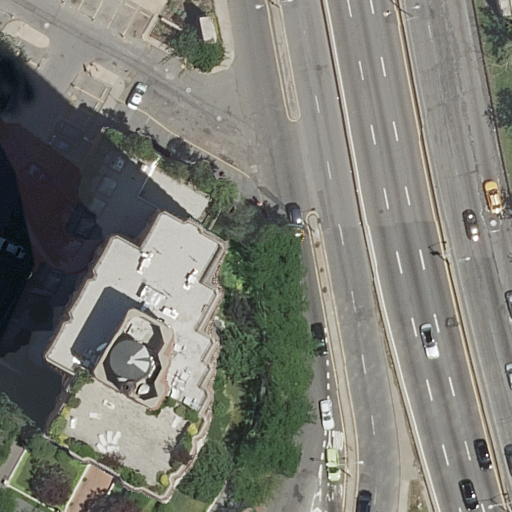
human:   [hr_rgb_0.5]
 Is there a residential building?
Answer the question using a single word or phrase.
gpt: yes

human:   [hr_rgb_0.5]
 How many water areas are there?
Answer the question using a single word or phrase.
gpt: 0

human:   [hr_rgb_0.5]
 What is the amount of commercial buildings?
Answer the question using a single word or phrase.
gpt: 0

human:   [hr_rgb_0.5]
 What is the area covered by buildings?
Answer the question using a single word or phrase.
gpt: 9m2

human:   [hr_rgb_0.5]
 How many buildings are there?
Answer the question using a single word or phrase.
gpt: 1

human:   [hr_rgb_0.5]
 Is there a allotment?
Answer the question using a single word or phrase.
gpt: no

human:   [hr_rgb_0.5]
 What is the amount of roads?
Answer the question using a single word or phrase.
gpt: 10

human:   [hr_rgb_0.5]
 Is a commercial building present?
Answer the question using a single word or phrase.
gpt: no

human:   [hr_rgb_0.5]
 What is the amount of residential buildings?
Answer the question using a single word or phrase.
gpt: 1

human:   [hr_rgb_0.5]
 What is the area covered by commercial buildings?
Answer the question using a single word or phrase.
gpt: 0m2

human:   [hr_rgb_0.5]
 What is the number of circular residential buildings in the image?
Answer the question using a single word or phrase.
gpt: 0

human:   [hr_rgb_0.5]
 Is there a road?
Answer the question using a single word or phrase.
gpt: yes

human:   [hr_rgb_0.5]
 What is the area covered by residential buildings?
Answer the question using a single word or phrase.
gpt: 9m2

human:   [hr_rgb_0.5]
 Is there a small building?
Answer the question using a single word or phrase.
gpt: yes

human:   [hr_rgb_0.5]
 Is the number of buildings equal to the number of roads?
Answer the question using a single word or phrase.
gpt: no

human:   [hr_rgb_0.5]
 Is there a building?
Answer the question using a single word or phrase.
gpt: yes

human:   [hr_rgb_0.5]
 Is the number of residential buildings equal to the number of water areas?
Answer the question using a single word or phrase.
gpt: no

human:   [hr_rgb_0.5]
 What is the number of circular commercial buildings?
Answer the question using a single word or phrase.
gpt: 0

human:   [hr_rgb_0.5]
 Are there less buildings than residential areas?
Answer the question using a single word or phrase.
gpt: no

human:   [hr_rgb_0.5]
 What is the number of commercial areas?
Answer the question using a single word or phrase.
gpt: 0

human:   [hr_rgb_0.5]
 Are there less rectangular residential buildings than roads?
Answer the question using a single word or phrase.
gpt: yes

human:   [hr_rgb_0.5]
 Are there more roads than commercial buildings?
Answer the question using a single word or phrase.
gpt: yes

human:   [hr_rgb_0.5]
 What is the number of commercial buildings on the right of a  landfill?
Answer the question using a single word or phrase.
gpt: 0

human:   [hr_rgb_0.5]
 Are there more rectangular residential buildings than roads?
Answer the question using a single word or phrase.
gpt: no

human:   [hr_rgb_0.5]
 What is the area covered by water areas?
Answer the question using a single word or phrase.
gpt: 0m2

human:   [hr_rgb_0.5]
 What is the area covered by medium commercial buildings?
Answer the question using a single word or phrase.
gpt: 0m2

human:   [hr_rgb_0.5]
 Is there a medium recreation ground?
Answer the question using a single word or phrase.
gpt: no

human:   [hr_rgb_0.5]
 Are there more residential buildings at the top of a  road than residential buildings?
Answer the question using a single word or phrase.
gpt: no

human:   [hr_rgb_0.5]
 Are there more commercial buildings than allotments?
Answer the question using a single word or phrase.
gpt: no

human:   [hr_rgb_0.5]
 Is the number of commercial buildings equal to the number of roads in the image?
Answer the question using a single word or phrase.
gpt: no

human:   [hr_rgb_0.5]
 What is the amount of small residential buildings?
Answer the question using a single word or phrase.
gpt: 1

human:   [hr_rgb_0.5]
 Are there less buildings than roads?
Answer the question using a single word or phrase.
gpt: yes

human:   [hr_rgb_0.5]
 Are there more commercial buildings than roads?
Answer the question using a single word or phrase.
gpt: no

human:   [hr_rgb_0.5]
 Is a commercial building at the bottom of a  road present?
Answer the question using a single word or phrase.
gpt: no

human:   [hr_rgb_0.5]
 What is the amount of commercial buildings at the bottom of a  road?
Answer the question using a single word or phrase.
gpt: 0

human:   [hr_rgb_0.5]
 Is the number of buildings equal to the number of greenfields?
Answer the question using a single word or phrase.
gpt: no

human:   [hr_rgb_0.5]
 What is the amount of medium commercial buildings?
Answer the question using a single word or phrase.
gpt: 0

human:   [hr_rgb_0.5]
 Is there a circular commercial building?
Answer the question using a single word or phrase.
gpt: no

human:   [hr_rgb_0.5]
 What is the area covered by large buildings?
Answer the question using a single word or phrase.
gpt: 0m2

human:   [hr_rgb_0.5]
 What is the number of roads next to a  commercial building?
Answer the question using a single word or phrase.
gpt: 0

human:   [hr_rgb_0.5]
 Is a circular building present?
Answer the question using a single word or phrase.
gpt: no

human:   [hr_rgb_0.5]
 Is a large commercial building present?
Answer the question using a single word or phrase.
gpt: no

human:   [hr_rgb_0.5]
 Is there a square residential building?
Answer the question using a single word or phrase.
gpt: no

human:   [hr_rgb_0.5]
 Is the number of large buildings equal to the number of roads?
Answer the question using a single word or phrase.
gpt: no

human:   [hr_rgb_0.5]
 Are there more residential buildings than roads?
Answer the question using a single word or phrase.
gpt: no

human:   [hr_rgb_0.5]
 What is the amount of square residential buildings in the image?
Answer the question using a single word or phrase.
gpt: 0

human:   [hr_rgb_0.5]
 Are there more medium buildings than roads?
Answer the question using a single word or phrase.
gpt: no

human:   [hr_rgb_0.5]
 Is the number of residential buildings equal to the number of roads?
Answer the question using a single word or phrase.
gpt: no

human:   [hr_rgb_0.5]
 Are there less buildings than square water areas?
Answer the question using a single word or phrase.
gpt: no

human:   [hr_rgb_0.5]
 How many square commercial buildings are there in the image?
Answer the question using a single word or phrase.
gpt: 0

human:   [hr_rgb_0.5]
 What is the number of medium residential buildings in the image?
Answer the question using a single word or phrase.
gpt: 0

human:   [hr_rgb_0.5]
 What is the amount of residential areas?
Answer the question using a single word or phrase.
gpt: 0

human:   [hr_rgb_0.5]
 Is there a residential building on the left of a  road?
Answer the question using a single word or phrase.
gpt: yes

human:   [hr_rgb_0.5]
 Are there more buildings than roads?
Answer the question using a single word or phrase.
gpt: no

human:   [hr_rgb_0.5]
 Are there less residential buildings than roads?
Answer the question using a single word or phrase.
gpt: yes

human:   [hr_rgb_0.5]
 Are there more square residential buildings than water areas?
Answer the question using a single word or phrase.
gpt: no

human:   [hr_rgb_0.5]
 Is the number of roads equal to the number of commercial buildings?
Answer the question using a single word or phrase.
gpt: no

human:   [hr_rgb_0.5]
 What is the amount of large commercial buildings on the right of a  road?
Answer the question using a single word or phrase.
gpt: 0

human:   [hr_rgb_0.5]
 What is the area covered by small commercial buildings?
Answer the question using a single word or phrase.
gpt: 0m2

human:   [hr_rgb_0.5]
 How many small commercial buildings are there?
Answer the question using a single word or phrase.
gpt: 0

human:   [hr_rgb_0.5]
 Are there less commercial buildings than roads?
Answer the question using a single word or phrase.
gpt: yes

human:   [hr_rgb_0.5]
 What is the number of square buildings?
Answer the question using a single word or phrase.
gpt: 0

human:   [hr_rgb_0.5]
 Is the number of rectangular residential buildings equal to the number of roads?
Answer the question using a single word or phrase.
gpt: no

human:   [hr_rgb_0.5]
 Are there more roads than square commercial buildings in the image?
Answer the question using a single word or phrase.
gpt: yes